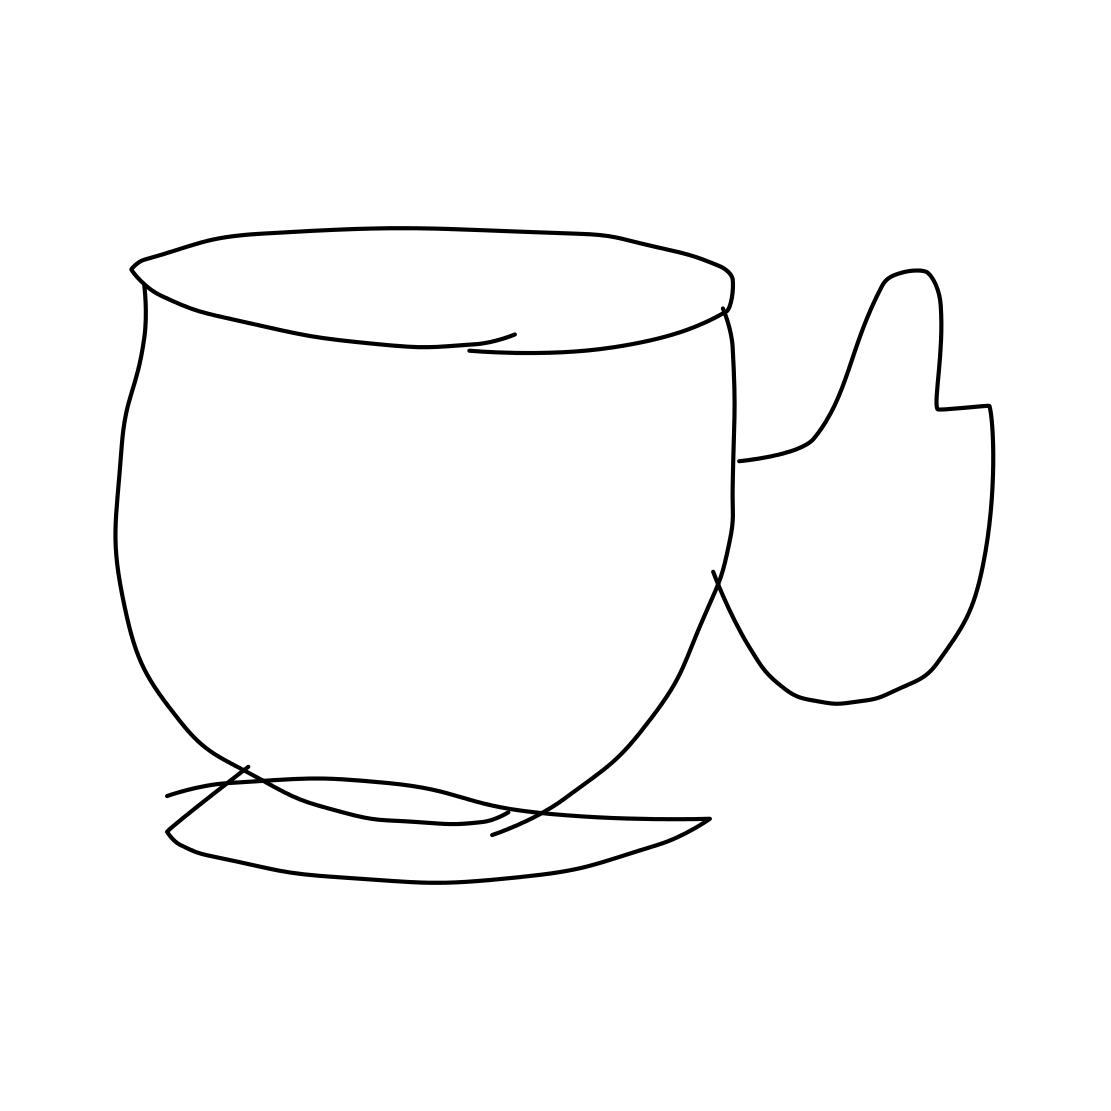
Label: teacup